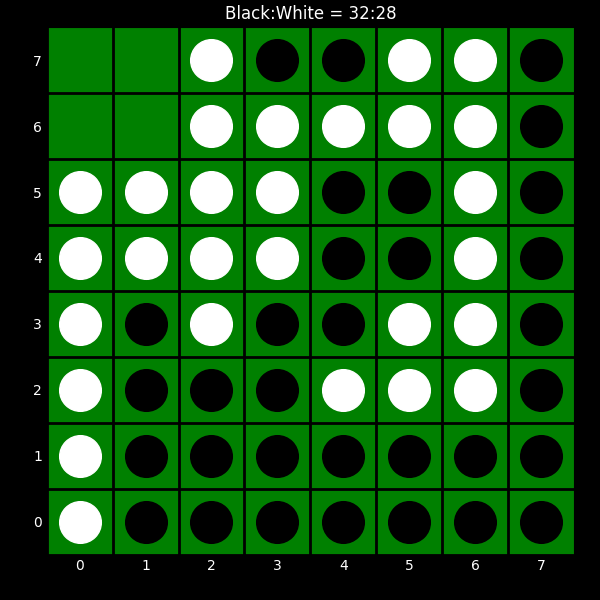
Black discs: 32
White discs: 28